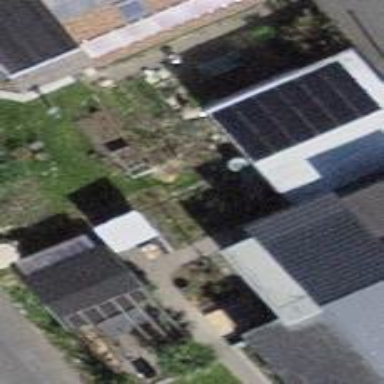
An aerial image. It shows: View of roof of building.